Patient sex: M
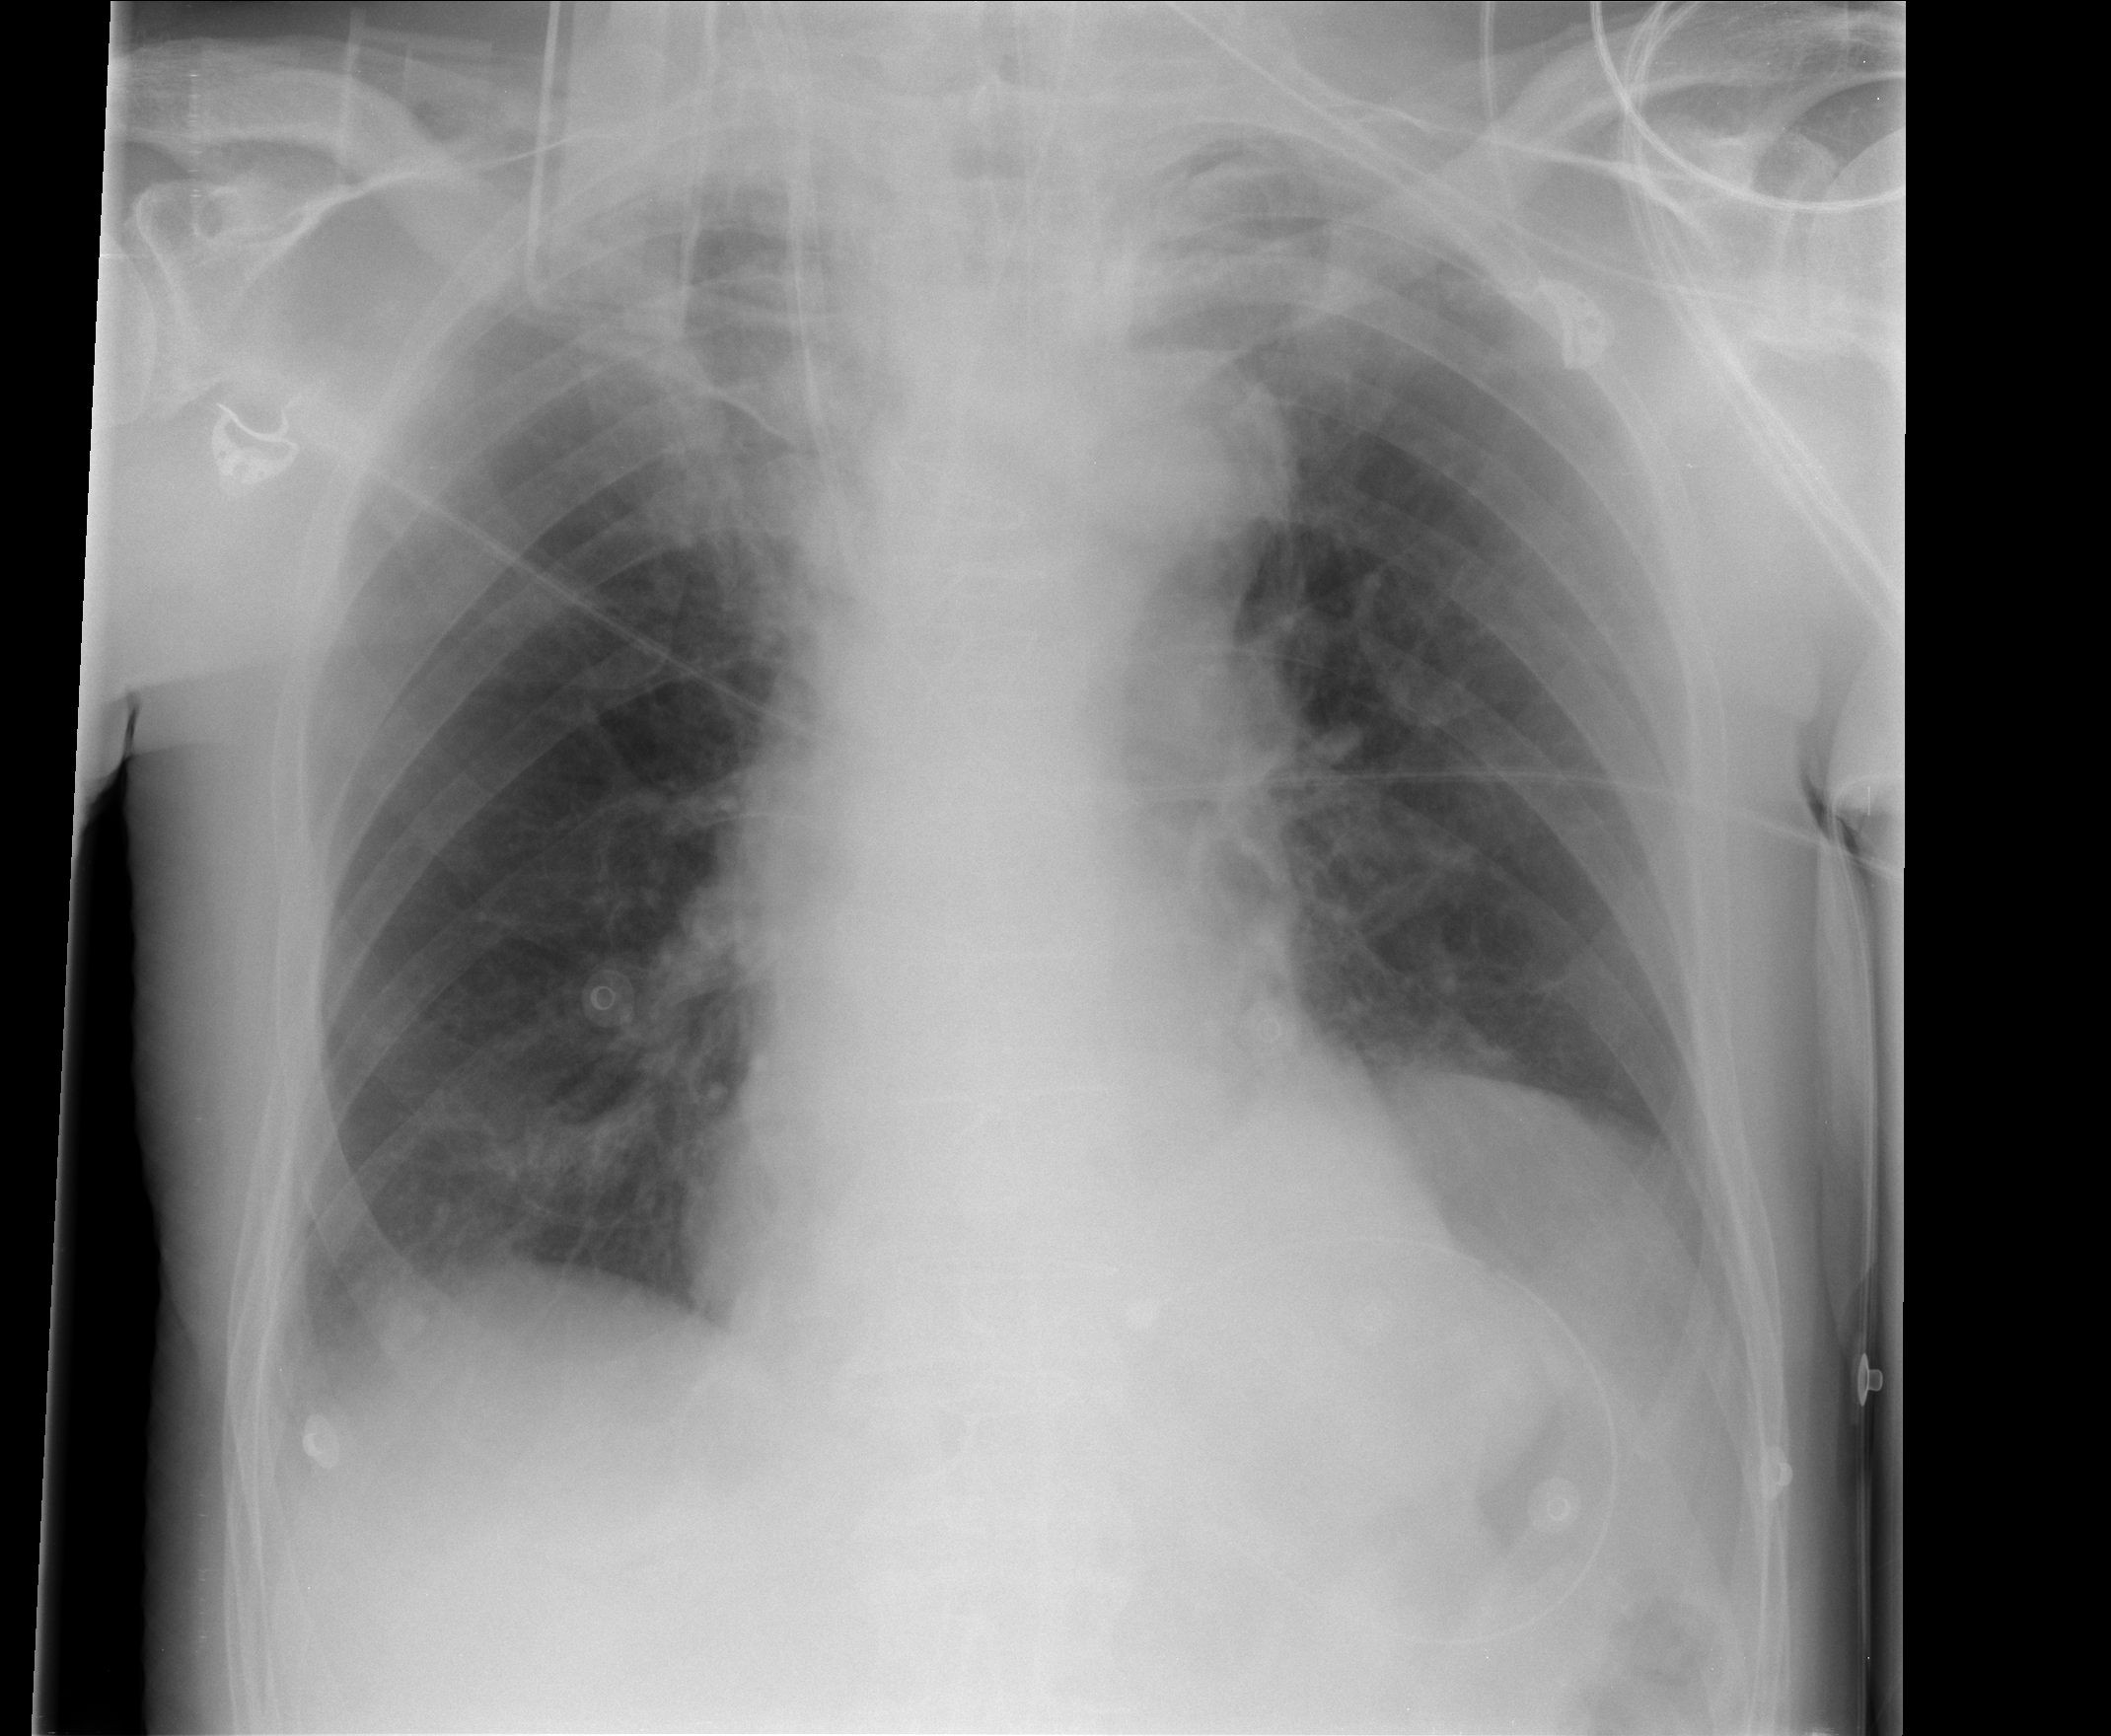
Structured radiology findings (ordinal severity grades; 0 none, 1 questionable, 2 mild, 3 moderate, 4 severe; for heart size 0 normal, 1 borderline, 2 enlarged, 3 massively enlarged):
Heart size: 0
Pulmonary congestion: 0
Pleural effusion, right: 1
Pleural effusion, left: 1
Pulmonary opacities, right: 0
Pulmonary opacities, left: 0
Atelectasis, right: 1
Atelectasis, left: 1